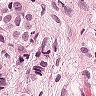
Metastatic tissue present: yes